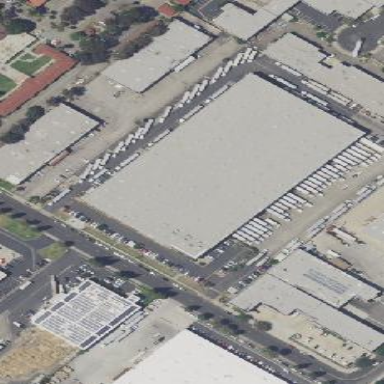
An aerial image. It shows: Warehouse building.